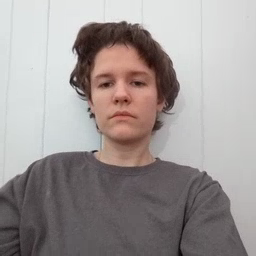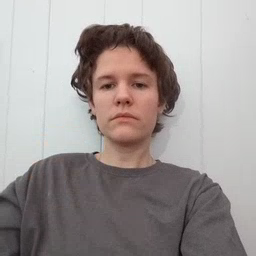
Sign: zipper